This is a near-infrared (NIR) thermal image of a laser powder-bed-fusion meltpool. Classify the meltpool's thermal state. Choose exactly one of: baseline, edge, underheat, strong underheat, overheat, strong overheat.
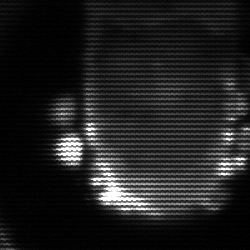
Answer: baseline